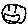
Label: smiley face